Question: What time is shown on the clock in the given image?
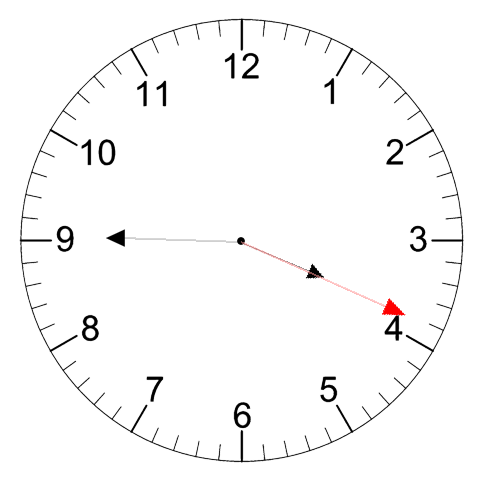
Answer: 03:45:19